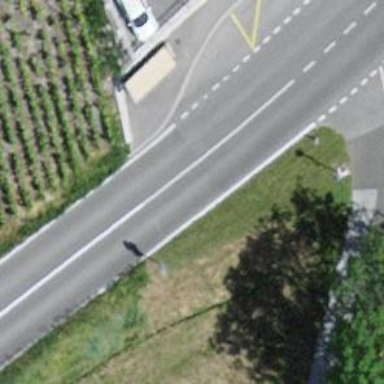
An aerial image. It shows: Secondary road with asphalt surface.